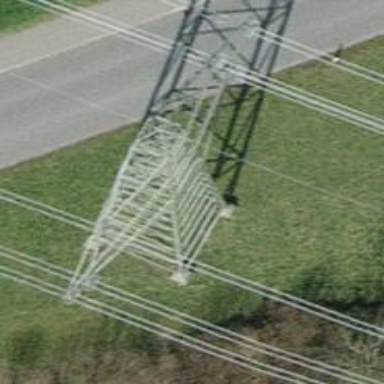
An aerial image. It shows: Towering power structure.